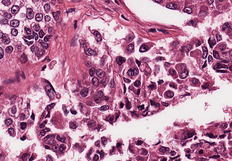
Tumor epithelial tissue: yes
Tumor-associated stroma tissue: yes
Normal tissue: no